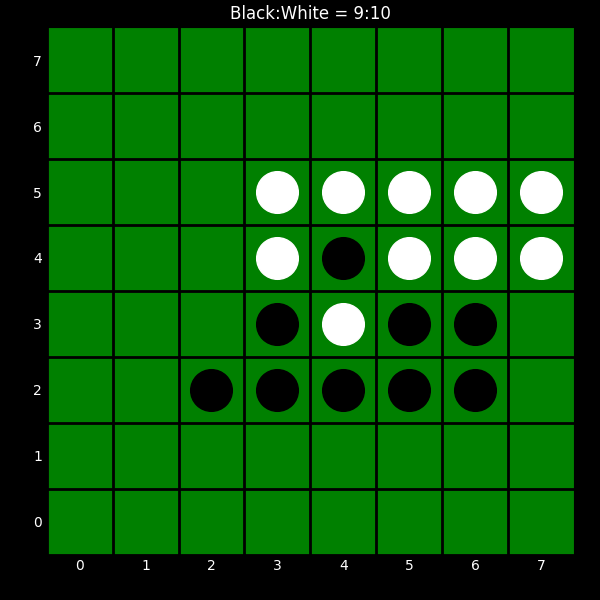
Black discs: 9
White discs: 10